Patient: sex F, age 68
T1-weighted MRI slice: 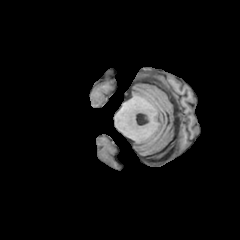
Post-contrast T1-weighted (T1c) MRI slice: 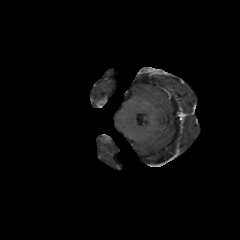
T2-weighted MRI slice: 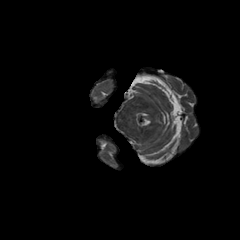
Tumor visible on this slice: no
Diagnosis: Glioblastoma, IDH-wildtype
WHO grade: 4